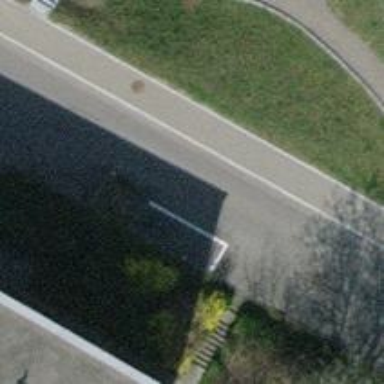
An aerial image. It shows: Sidewalk.